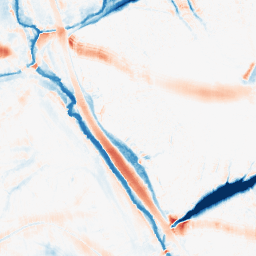
Category: morphological
Decomposition family: morphological_ellipse
Decomposition parameters: operation: average
width: 30
height: 20
Upsampling method: sinc_blackman
Upsampling parameters: scale: 2
kernel_size: 8
Upsampling scale: 2